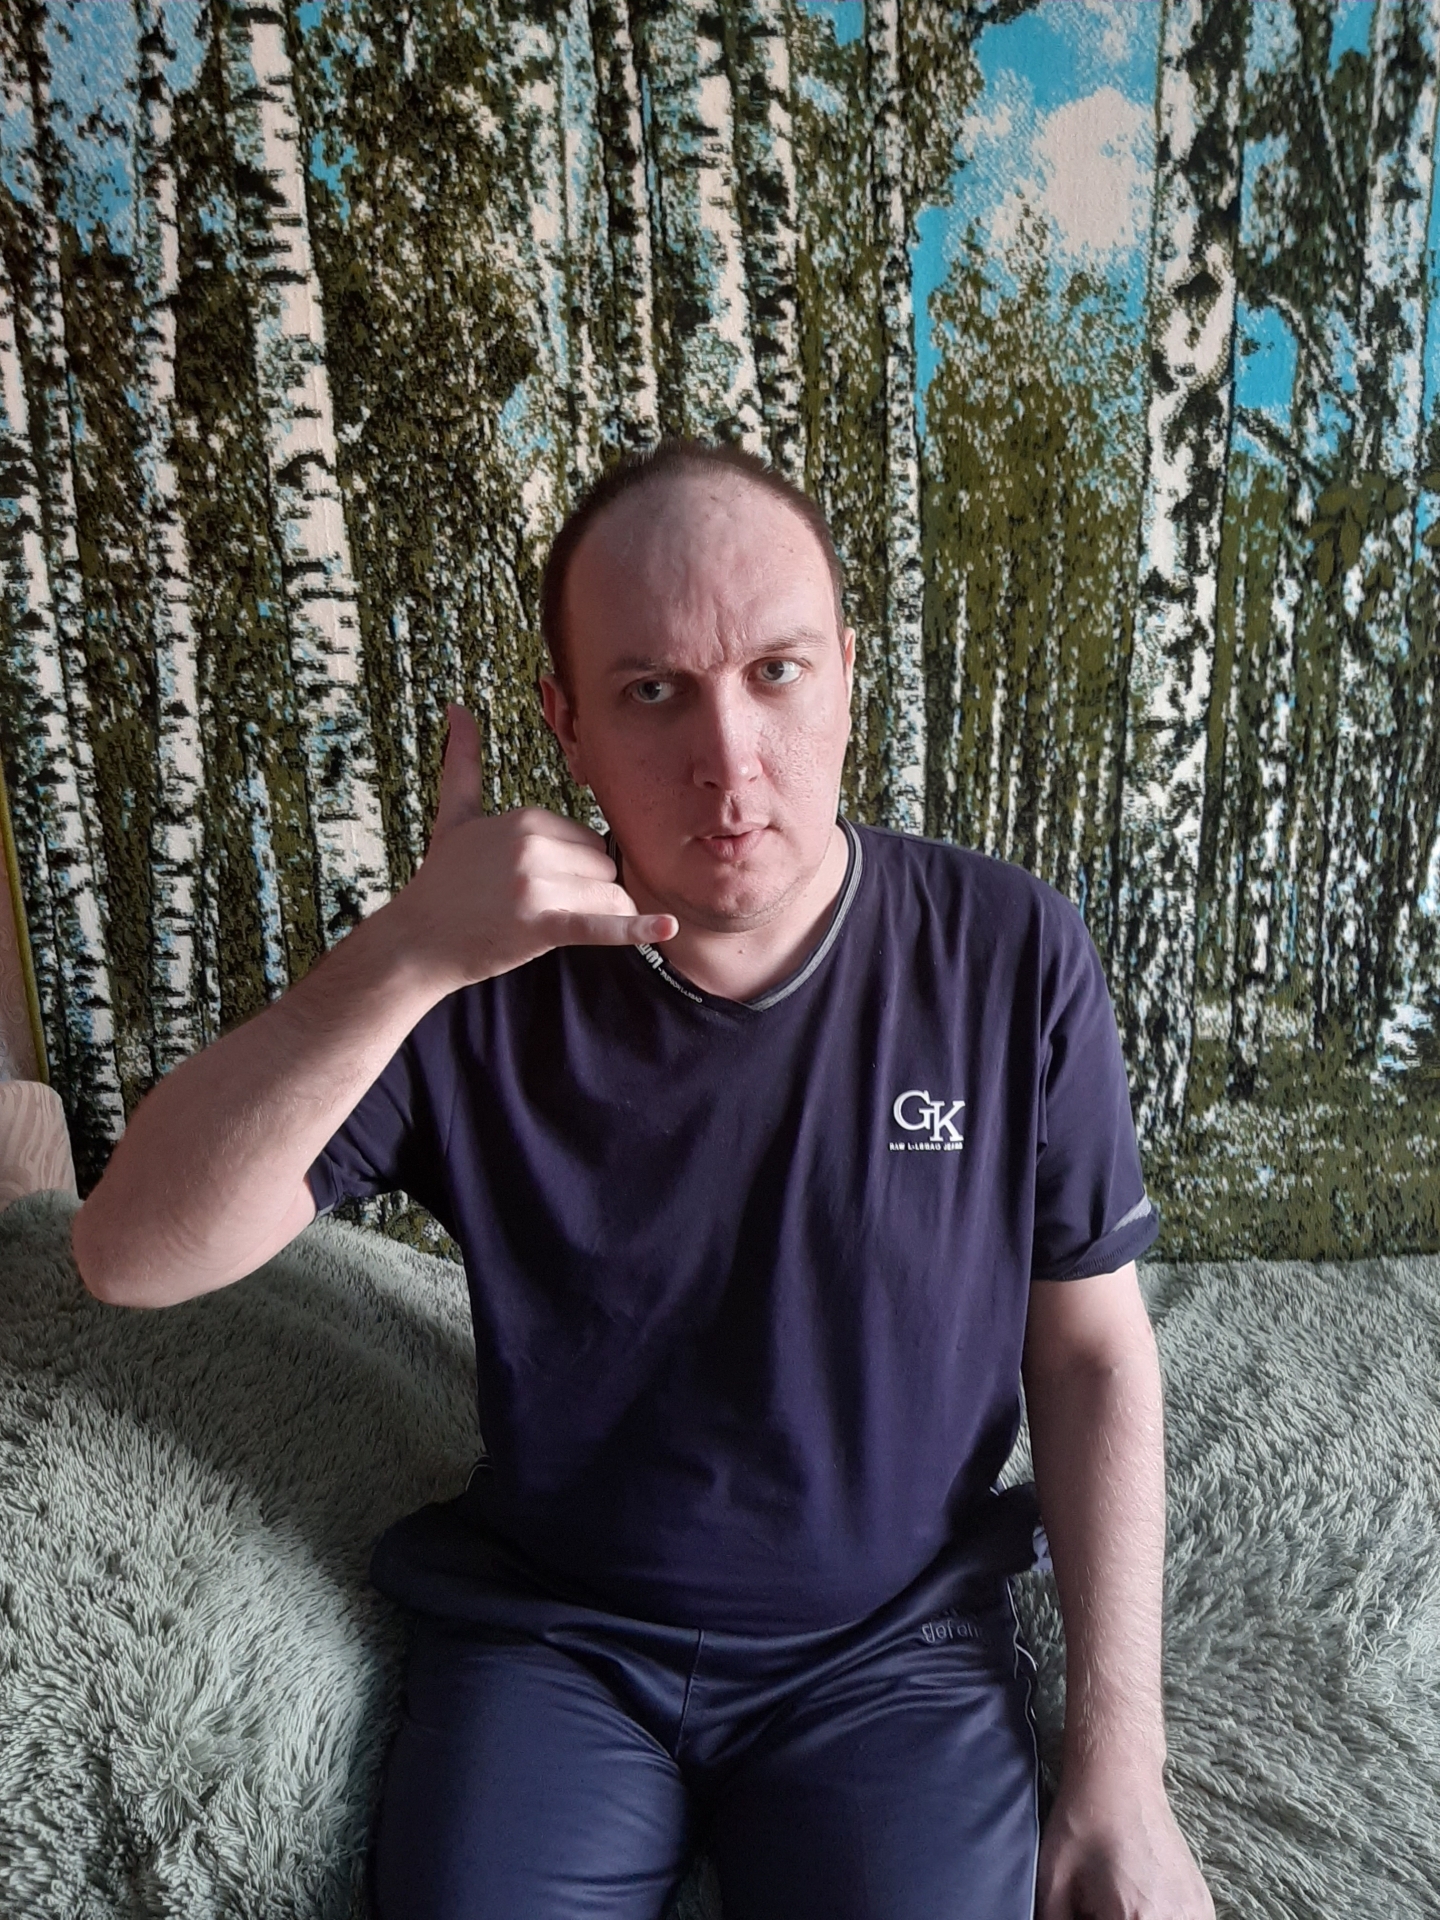
Label: clear